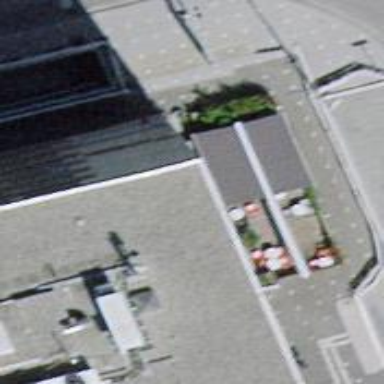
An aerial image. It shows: Place that serves both as bar and fast food restaurant.